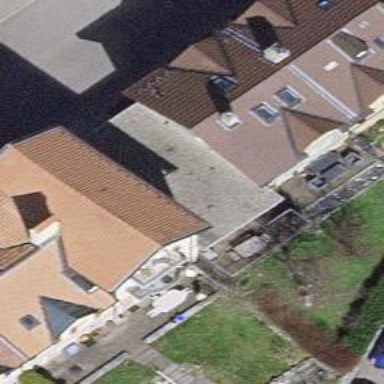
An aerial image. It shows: Semi-detached house.